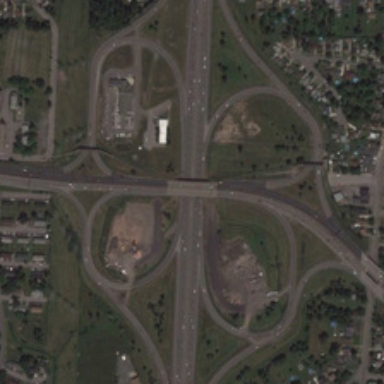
Many green plants and many buildings are near a viaduct .